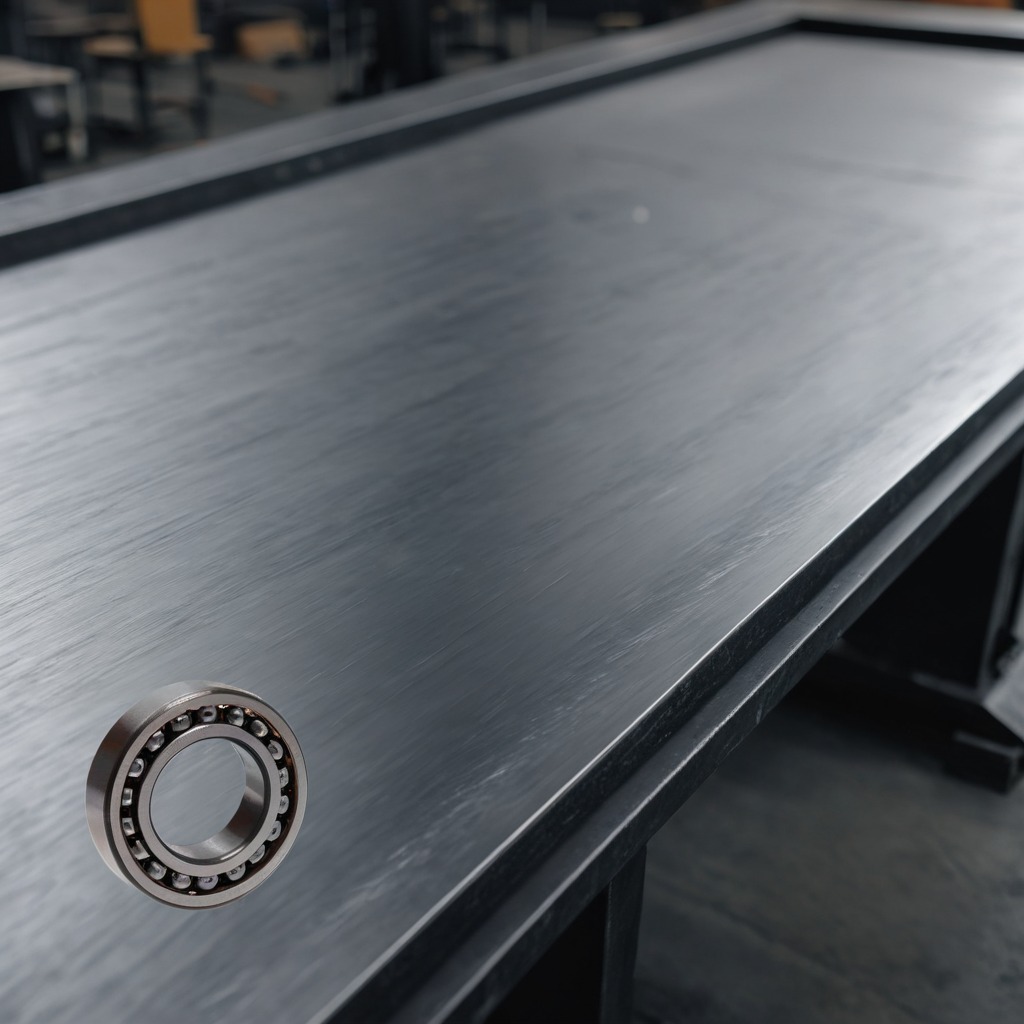
A metal ball bearing lies on a cold steel table in a mining workshop.